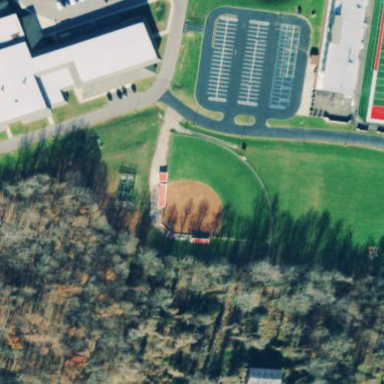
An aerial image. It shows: Baseball pitch for leisure and sports activities.